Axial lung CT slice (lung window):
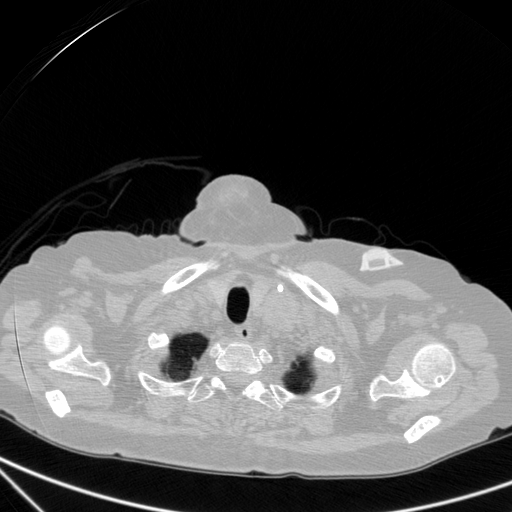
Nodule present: no